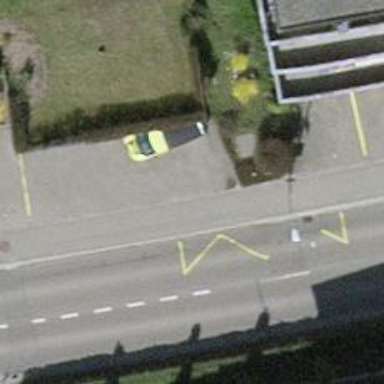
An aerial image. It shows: Bus stop with platform for public transport.